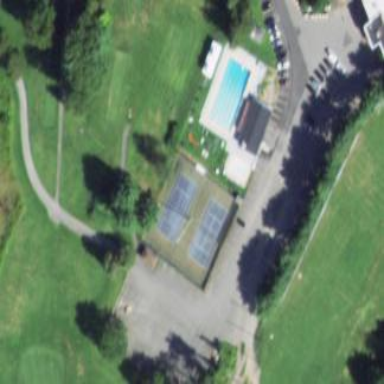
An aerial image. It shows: Tennis court in leisure pitch.